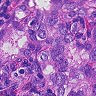
Metastatic tissue present: yes